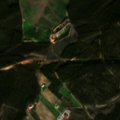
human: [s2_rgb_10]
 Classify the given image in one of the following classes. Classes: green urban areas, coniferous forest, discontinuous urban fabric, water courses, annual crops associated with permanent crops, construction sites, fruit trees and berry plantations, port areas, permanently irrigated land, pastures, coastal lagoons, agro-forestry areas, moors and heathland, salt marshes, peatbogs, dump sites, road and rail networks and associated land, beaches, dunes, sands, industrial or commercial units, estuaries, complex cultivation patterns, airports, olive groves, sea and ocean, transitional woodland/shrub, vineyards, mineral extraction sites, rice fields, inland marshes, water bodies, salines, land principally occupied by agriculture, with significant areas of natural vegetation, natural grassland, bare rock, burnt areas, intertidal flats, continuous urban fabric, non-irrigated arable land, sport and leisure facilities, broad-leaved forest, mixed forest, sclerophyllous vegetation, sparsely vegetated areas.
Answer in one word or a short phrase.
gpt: permanently irrigated land, land principally occupied by agriculture, with significant areas of natural vegetation, broad-leaved forest, mixed forest